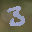
Label: 3